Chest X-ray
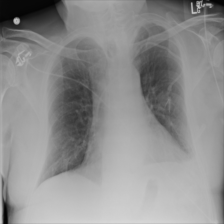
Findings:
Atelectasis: negative
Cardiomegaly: negative
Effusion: negative
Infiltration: negative
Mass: negative
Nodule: negative
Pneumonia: negative
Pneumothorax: negative
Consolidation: negative
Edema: negative
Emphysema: negative
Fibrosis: negative
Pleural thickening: negative
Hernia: negative